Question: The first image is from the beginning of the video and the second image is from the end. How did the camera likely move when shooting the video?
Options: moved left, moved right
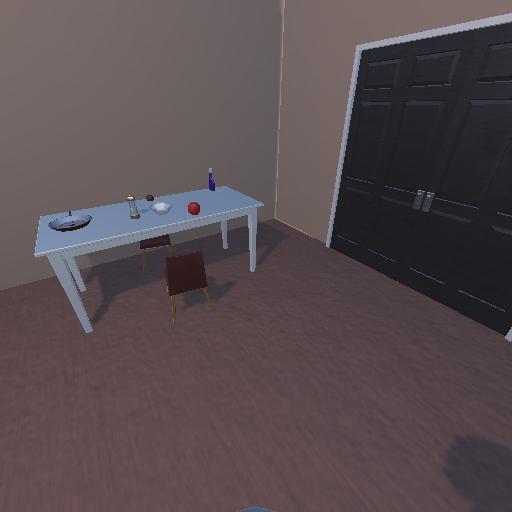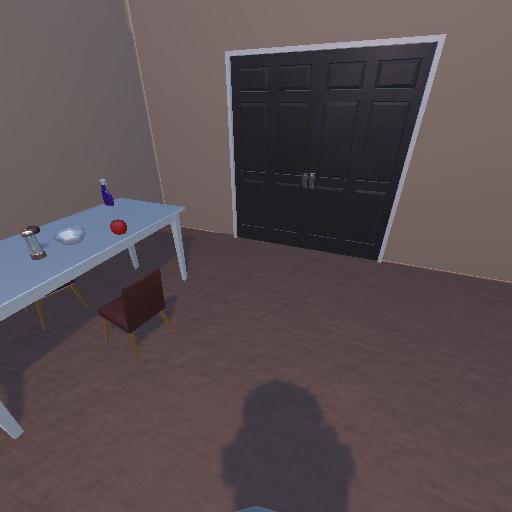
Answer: moved left